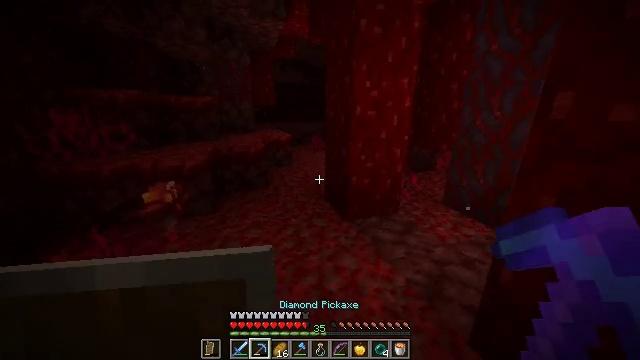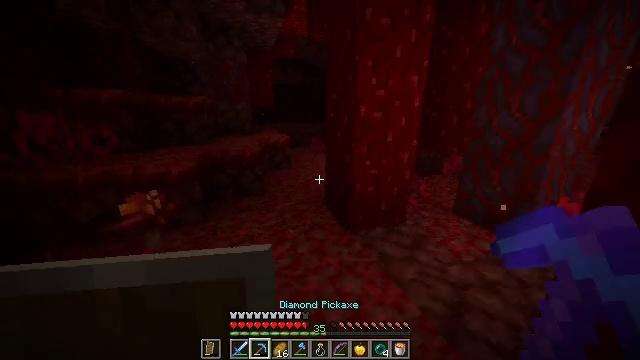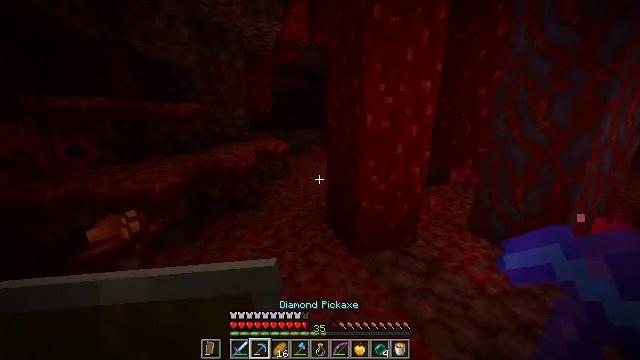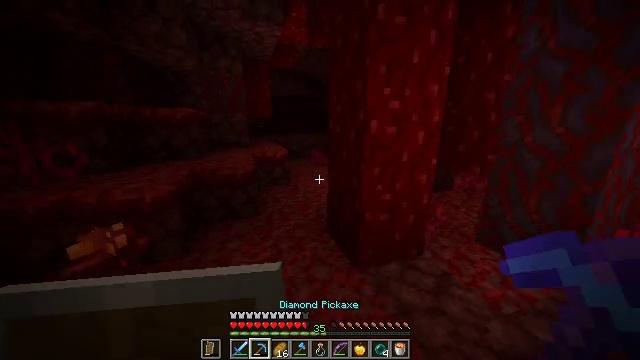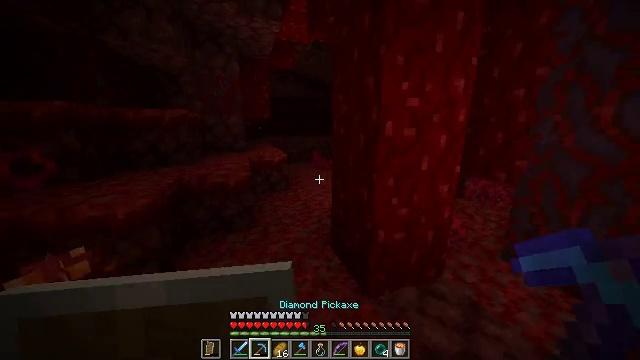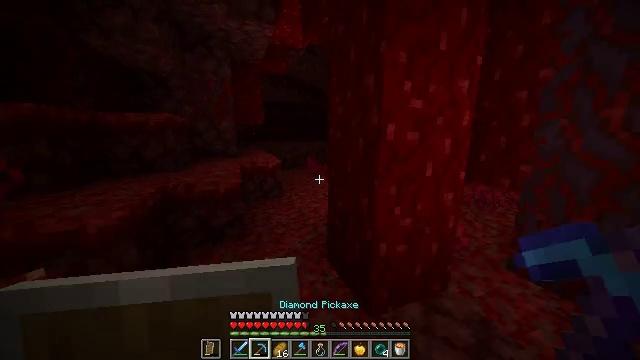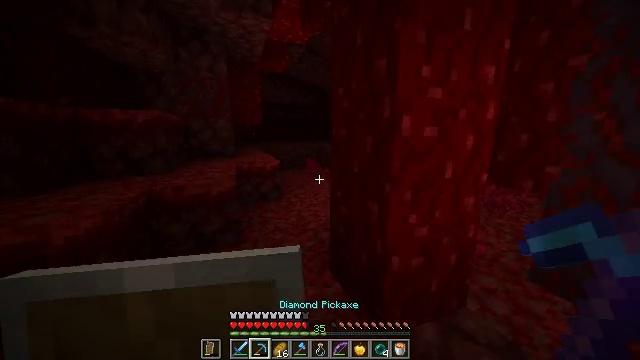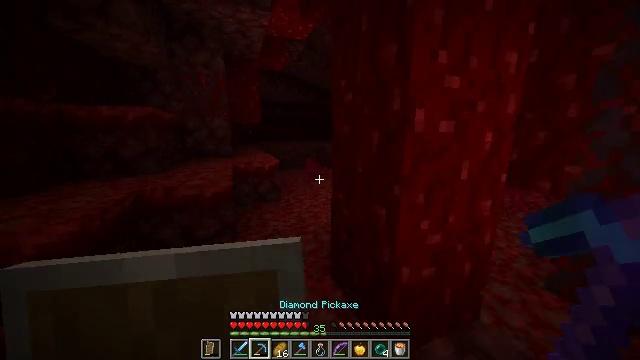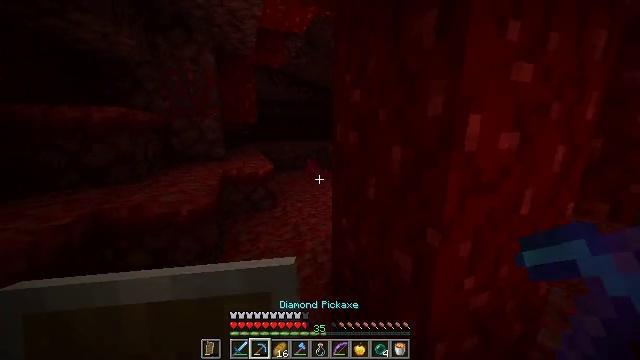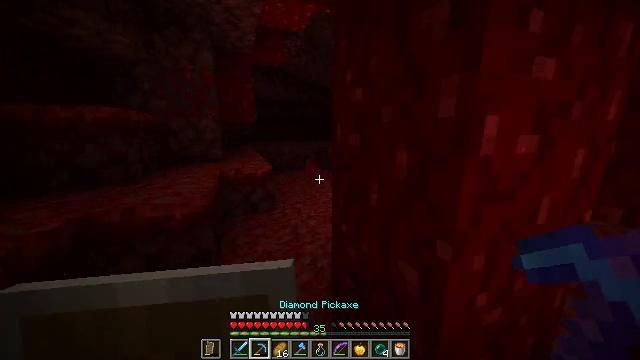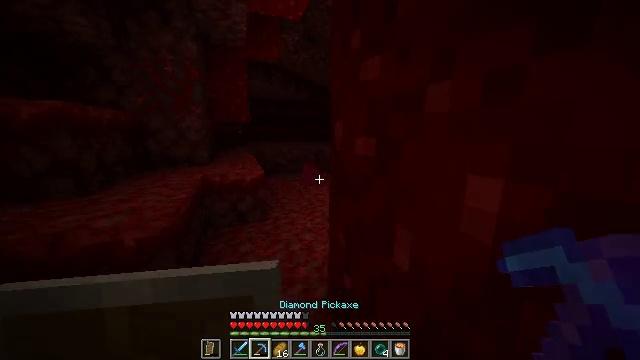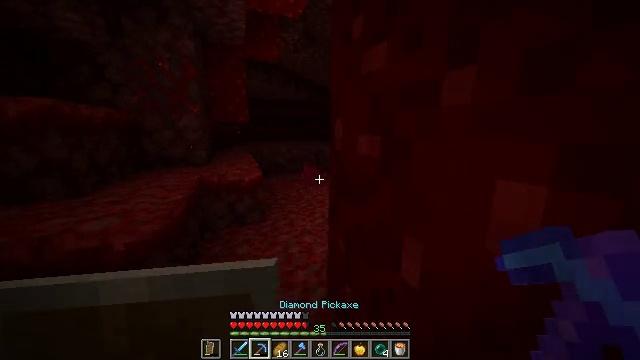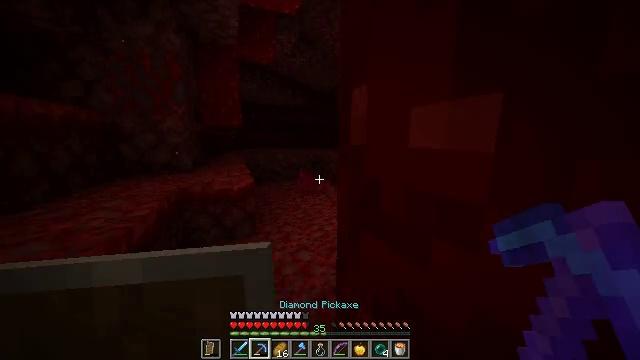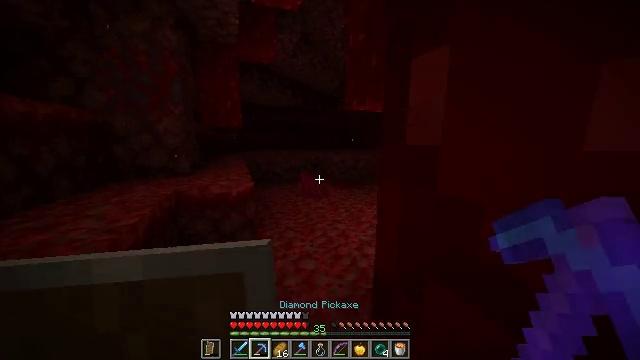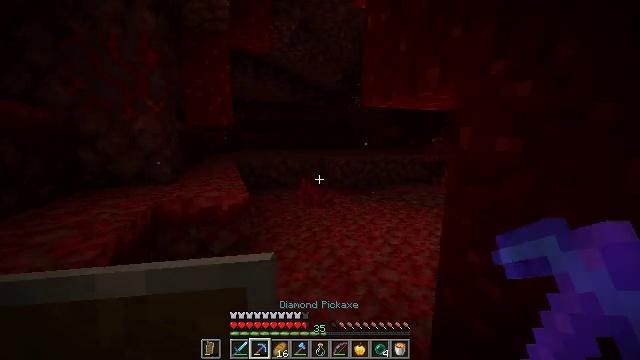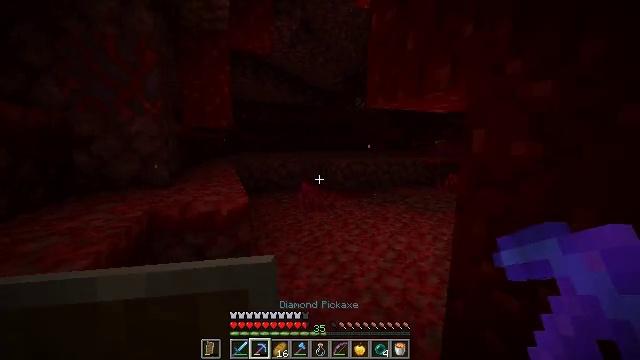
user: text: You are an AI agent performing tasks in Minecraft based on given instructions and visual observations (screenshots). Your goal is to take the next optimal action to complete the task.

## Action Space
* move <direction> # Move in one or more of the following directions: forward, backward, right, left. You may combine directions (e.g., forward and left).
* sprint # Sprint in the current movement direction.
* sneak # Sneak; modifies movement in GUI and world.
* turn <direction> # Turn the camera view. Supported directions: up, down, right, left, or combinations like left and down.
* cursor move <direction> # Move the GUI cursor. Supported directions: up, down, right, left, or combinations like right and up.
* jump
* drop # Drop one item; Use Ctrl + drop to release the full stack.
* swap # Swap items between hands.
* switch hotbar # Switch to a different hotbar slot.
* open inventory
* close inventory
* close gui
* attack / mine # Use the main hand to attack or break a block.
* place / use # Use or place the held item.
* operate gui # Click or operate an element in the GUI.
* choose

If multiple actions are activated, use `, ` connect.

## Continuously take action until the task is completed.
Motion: motion action
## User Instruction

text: Break the crimson fungus for harvesting.
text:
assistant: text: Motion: move forward, sprint
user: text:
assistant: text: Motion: move forward, sprint, turn up
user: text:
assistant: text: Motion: move forward, sprint, turn up
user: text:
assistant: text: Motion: move forward, sprint
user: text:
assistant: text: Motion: move forward, sprint, turn right and up
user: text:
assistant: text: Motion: move forward, sprint
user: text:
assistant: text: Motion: move forward, sprint
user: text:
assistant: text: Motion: move forward, sprint
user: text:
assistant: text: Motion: move forward, sprint
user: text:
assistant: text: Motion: move forward, sprint
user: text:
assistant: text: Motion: move forward, sprint
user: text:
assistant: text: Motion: move forward, sprint, turn up
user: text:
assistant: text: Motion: move forward, sprint
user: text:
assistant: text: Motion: move forward, sprint
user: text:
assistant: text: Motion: move forward, sprint
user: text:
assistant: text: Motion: move forward, sprint
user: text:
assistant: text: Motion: move forward and move right, sprint
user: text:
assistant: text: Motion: move forward and move right, sprint
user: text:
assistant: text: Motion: move forward and move right, sprint
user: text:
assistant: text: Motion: move forward and move right, sprint
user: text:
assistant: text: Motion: move forward, sprint
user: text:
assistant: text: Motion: move forward, sprint
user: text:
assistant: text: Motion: move forward, sprint
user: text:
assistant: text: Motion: move forward, sprint
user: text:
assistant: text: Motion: move forward, sprint, turn left
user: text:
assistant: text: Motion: move forward, sprint, turn left
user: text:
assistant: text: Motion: move forward, sprint, turn left
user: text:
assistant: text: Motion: move forward, sprint, turn left
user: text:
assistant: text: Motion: move forward, sprint, turn left
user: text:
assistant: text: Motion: move forward, sprint, turn left